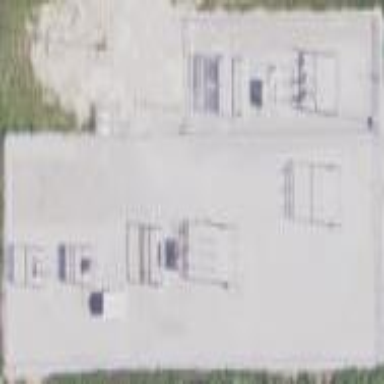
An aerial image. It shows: There is distribution substation enclosed by fence.